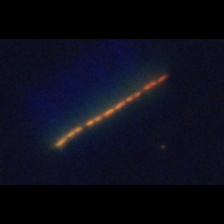
Taxon: Psuedo-nitzschia
Group: Diatoms